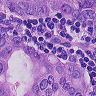
Metastatic tissue present: yes